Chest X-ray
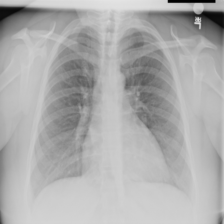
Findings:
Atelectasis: negative
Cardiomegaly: negative
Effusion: negative
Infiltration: negative
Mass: negative
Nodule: negative
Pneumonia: negative
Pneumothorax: negative
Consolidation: negative
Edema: negative
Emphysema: negative
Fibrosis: negative
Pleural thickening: negative
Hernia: negative